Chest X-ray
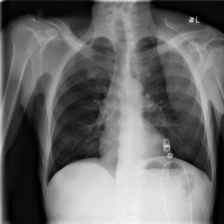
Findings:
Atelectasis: negative
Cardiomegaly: negative
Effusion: negative
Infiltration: negative
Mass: negative
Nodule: negative
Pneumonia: negative
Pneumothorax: negative
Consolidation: negative
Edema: negative
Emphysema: negative
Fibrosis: negative
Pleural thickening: negative
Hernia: negative